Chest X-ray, PA view. Patient: 38 years old, sex F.
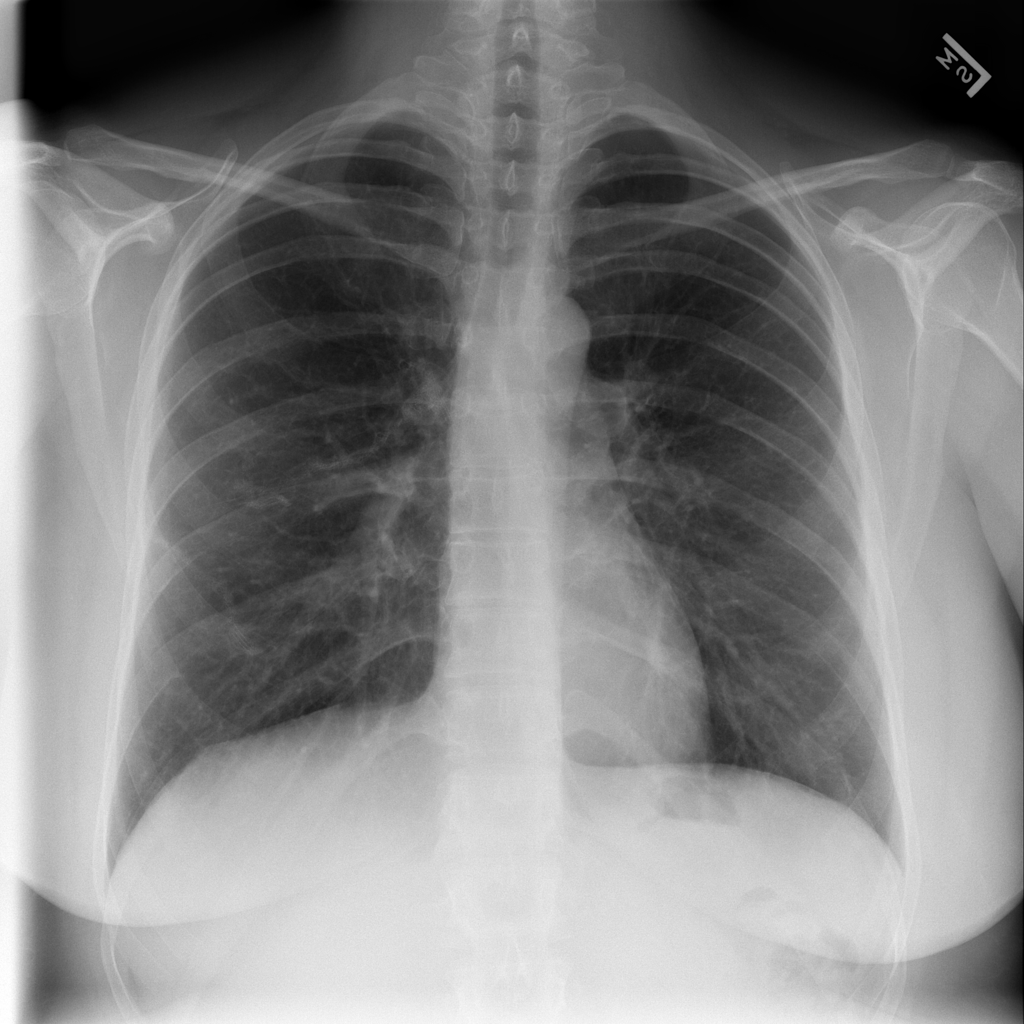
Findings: No Finding